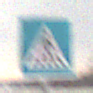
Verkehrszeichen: FussgaengerueberwegLinks
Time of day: MorningAfternoon
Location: Outdoor (Nature)
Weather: Overcast
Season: Winter
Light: Natural